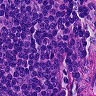
Metastatic tissue present: no